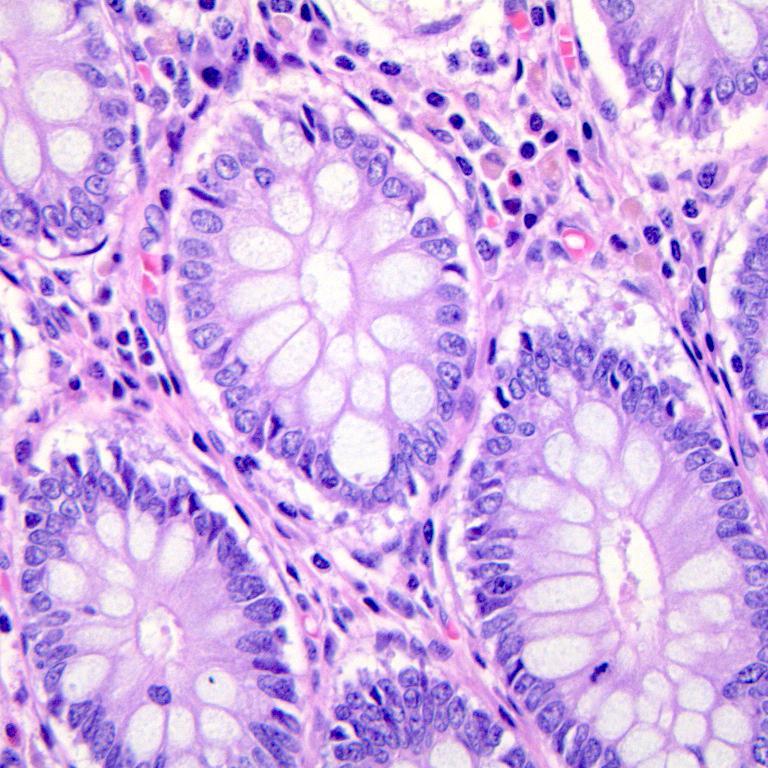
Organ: colon
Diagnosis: benign